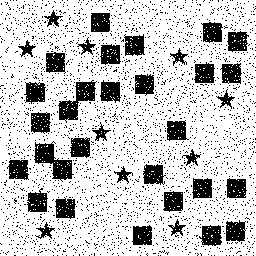
Squares: 28
Triangles: 0
Stars: 10
Total shapes: 38